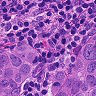
Metastatic tissue present: yes